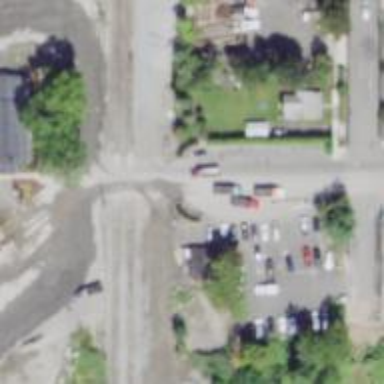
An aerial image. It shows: Railway siding for service.